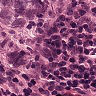
Metastatic tissue present: yes